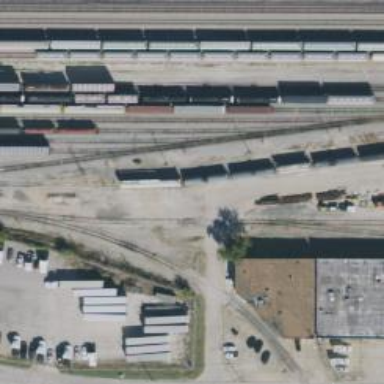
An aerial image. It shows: Rail spur service.